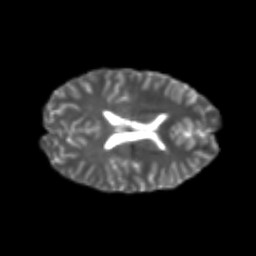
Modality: T2w
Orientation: axial
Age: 23
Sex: female
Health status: healthy
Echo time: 0.074 s